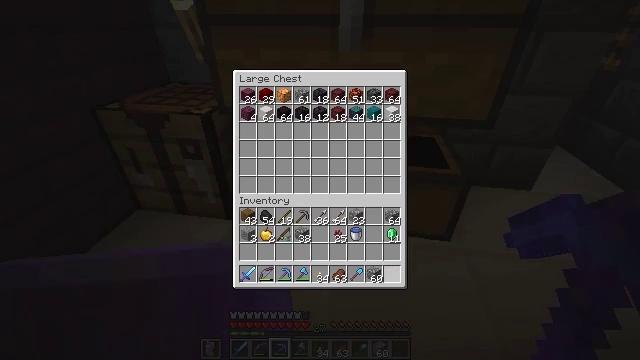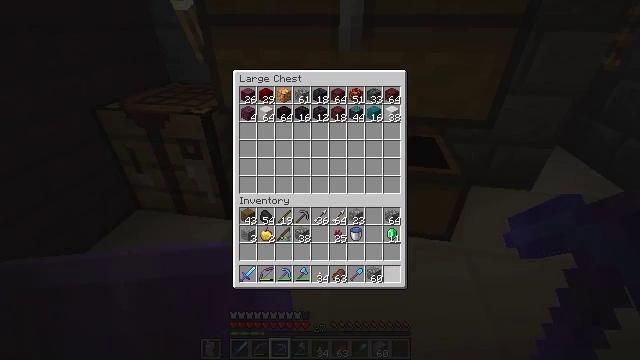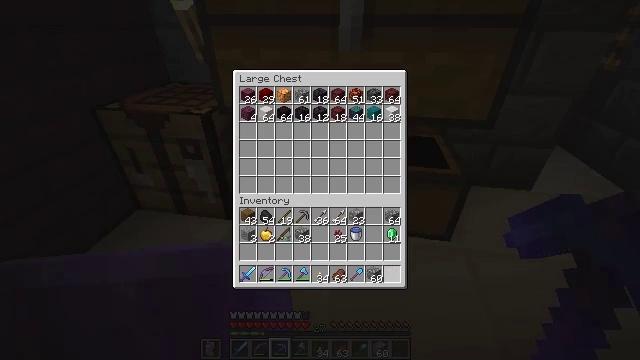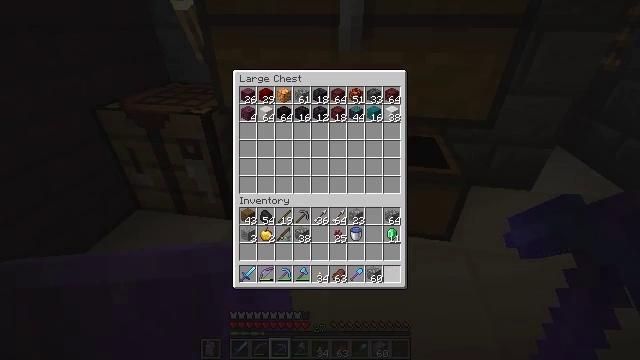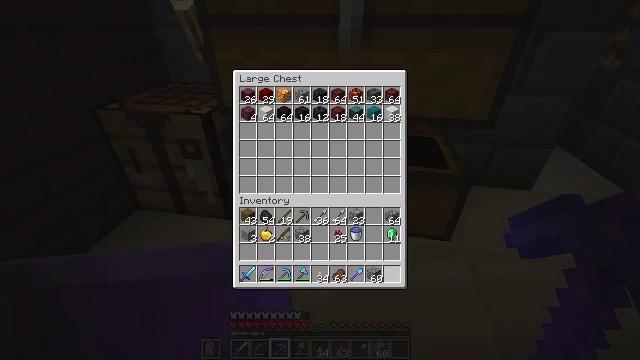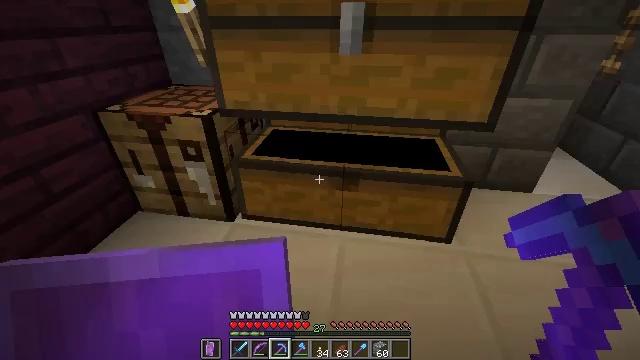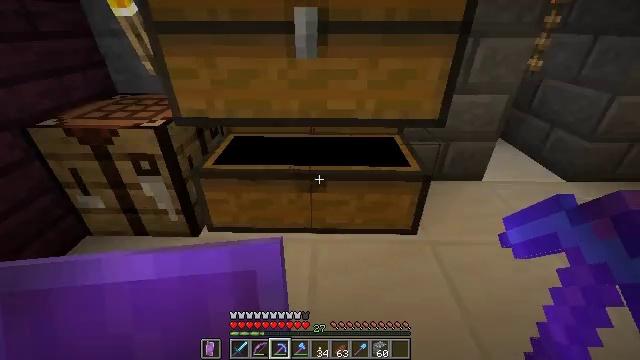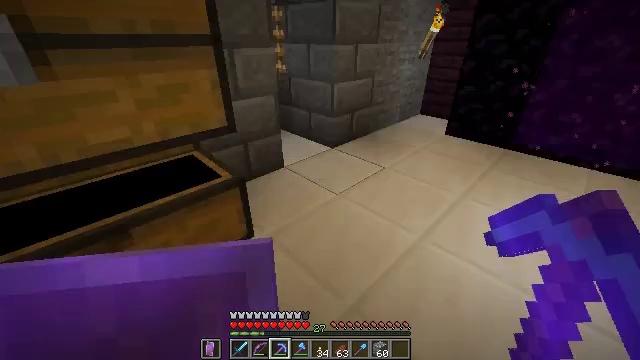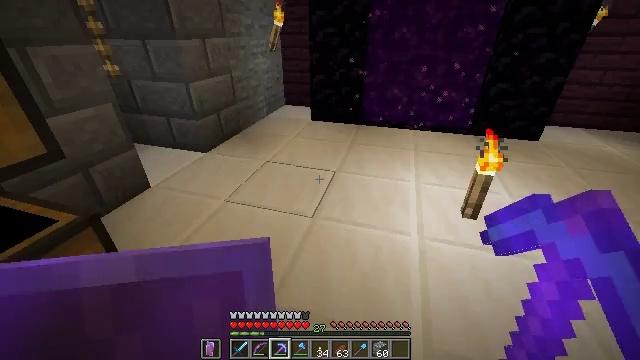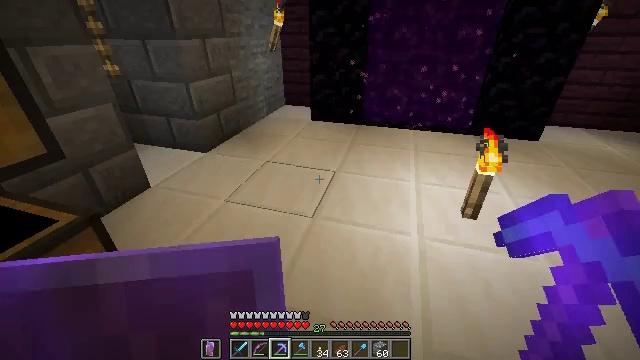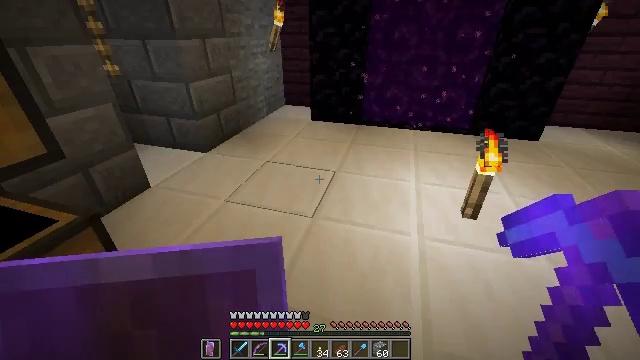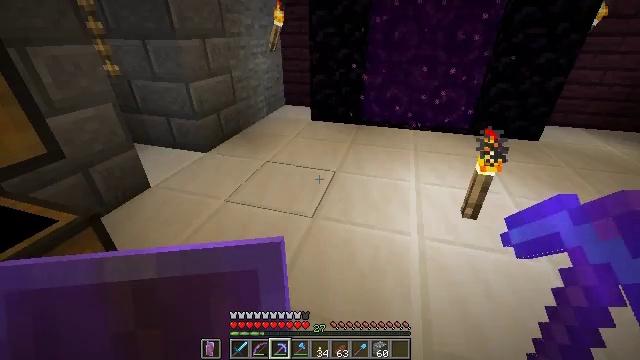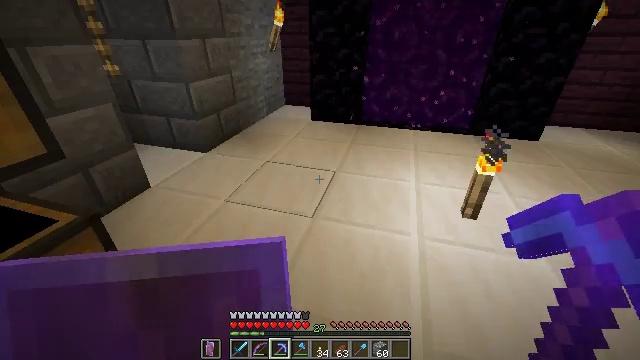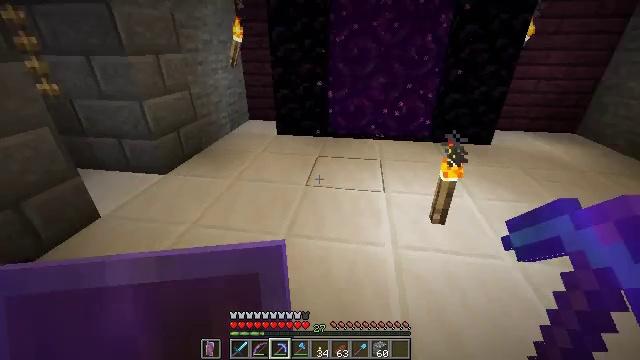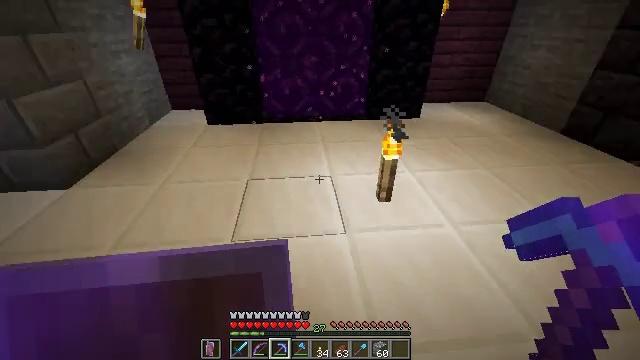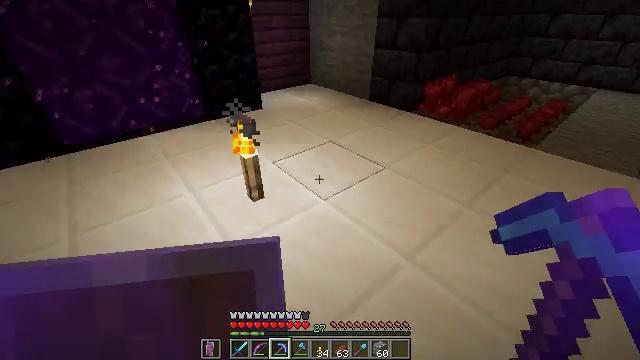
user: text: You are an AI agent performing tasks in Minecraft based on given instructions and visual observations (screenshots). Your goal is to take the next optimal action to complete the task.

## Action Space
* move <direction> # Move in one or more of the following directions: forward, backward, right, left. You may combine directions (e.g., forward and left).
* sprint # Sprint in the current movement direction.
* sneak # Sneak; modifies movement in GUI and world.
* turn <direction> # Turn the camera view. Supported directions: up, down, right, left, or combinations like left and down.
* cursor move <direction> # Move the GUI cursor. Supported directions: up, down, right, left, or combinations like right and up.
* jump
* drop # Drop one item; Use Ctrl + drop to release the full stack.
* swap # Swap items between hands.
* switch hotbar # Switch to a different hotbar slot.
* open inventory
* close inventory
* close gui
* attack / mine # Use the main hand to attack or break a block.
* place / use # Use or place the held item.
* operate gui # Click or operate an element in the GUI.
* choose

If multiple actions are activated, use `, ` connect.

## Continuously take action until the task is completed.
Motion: motion action
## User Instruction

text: Retrieve nether wart from the ground.
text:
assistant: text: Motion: sneak
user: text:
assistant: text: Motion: no_op
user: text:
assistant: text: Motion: no_op
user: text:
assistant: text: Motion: no_op
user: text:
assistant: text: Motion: no_op
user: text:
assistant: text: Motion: turn right, close gui
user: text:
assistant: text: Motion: turn right and up
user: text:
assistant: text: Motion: turn right and down
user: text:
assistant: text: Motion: no_op
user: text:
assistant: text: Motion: no_op
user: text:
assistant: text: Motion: no_op
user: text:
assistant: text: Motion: no_op
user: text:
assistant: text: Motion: move forward, turn right and up
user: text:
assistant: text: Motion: move forward, turn right and down
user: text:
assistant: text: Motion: move forward, turn right and down
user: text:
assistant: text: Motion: move forward and move left, turn right and up
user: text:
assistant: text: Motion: move forward and move left
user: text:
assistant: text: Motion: move forward and move left, turn right
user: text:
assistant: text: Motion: move forward and move left
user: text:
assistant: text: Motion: move forward and move left
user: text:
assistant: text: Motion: move forward, turn right and down
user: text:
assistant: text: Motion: move forward, turn right and down
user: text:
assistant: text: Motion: move forward, turn right and down
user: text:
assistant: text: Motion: move forward and move right, turn right and down
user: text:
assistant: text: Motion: move forward and move right, turn right and down
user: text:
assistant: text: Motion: move forward and move right, turn down
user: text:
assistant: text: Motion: move forward and move right, turn down
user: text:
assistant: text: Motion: move forward
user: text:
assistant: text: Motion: move forward
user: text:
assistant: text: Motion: move forward, turn left and up